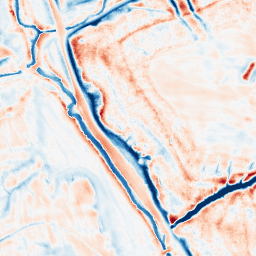
Category: edge_preserving
Decomposition family: bilateral
Decomposition parameters: d: 21
sigma_color: 50
sigma_space: 75
Upsampling method: lanczos
Upsampling parameters: scale: 4
Upsampling scale: 4